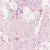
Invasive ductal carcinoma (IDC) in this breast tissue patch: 0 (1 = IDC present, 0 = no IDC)